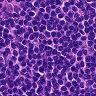
Metastatic tissue present: no